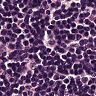
Metastatic tissue present: no